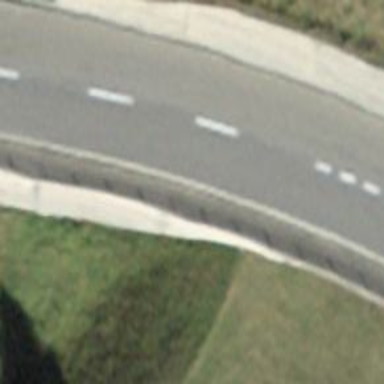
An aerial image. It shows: Asphalt road classified as primary highway.